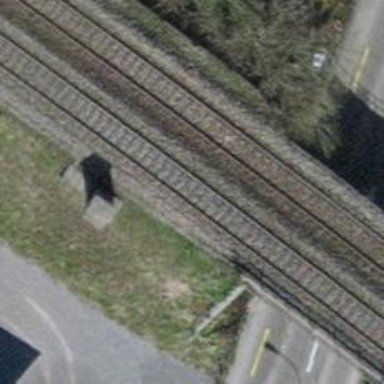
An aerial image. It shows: Railway bridge with electrified contact lines.